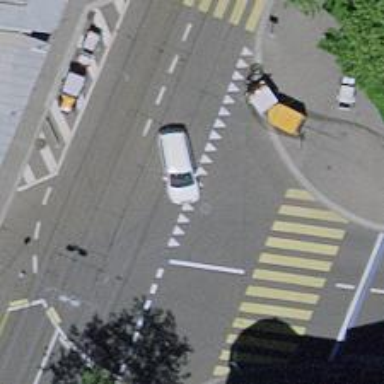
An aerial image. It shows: Kerb barrier.